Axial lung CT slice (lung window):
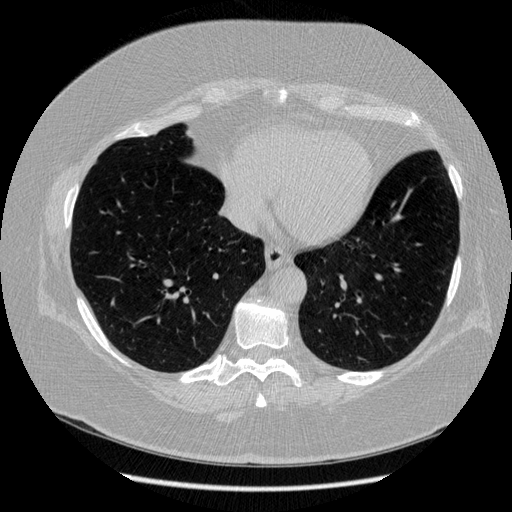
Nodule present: no